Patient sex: M
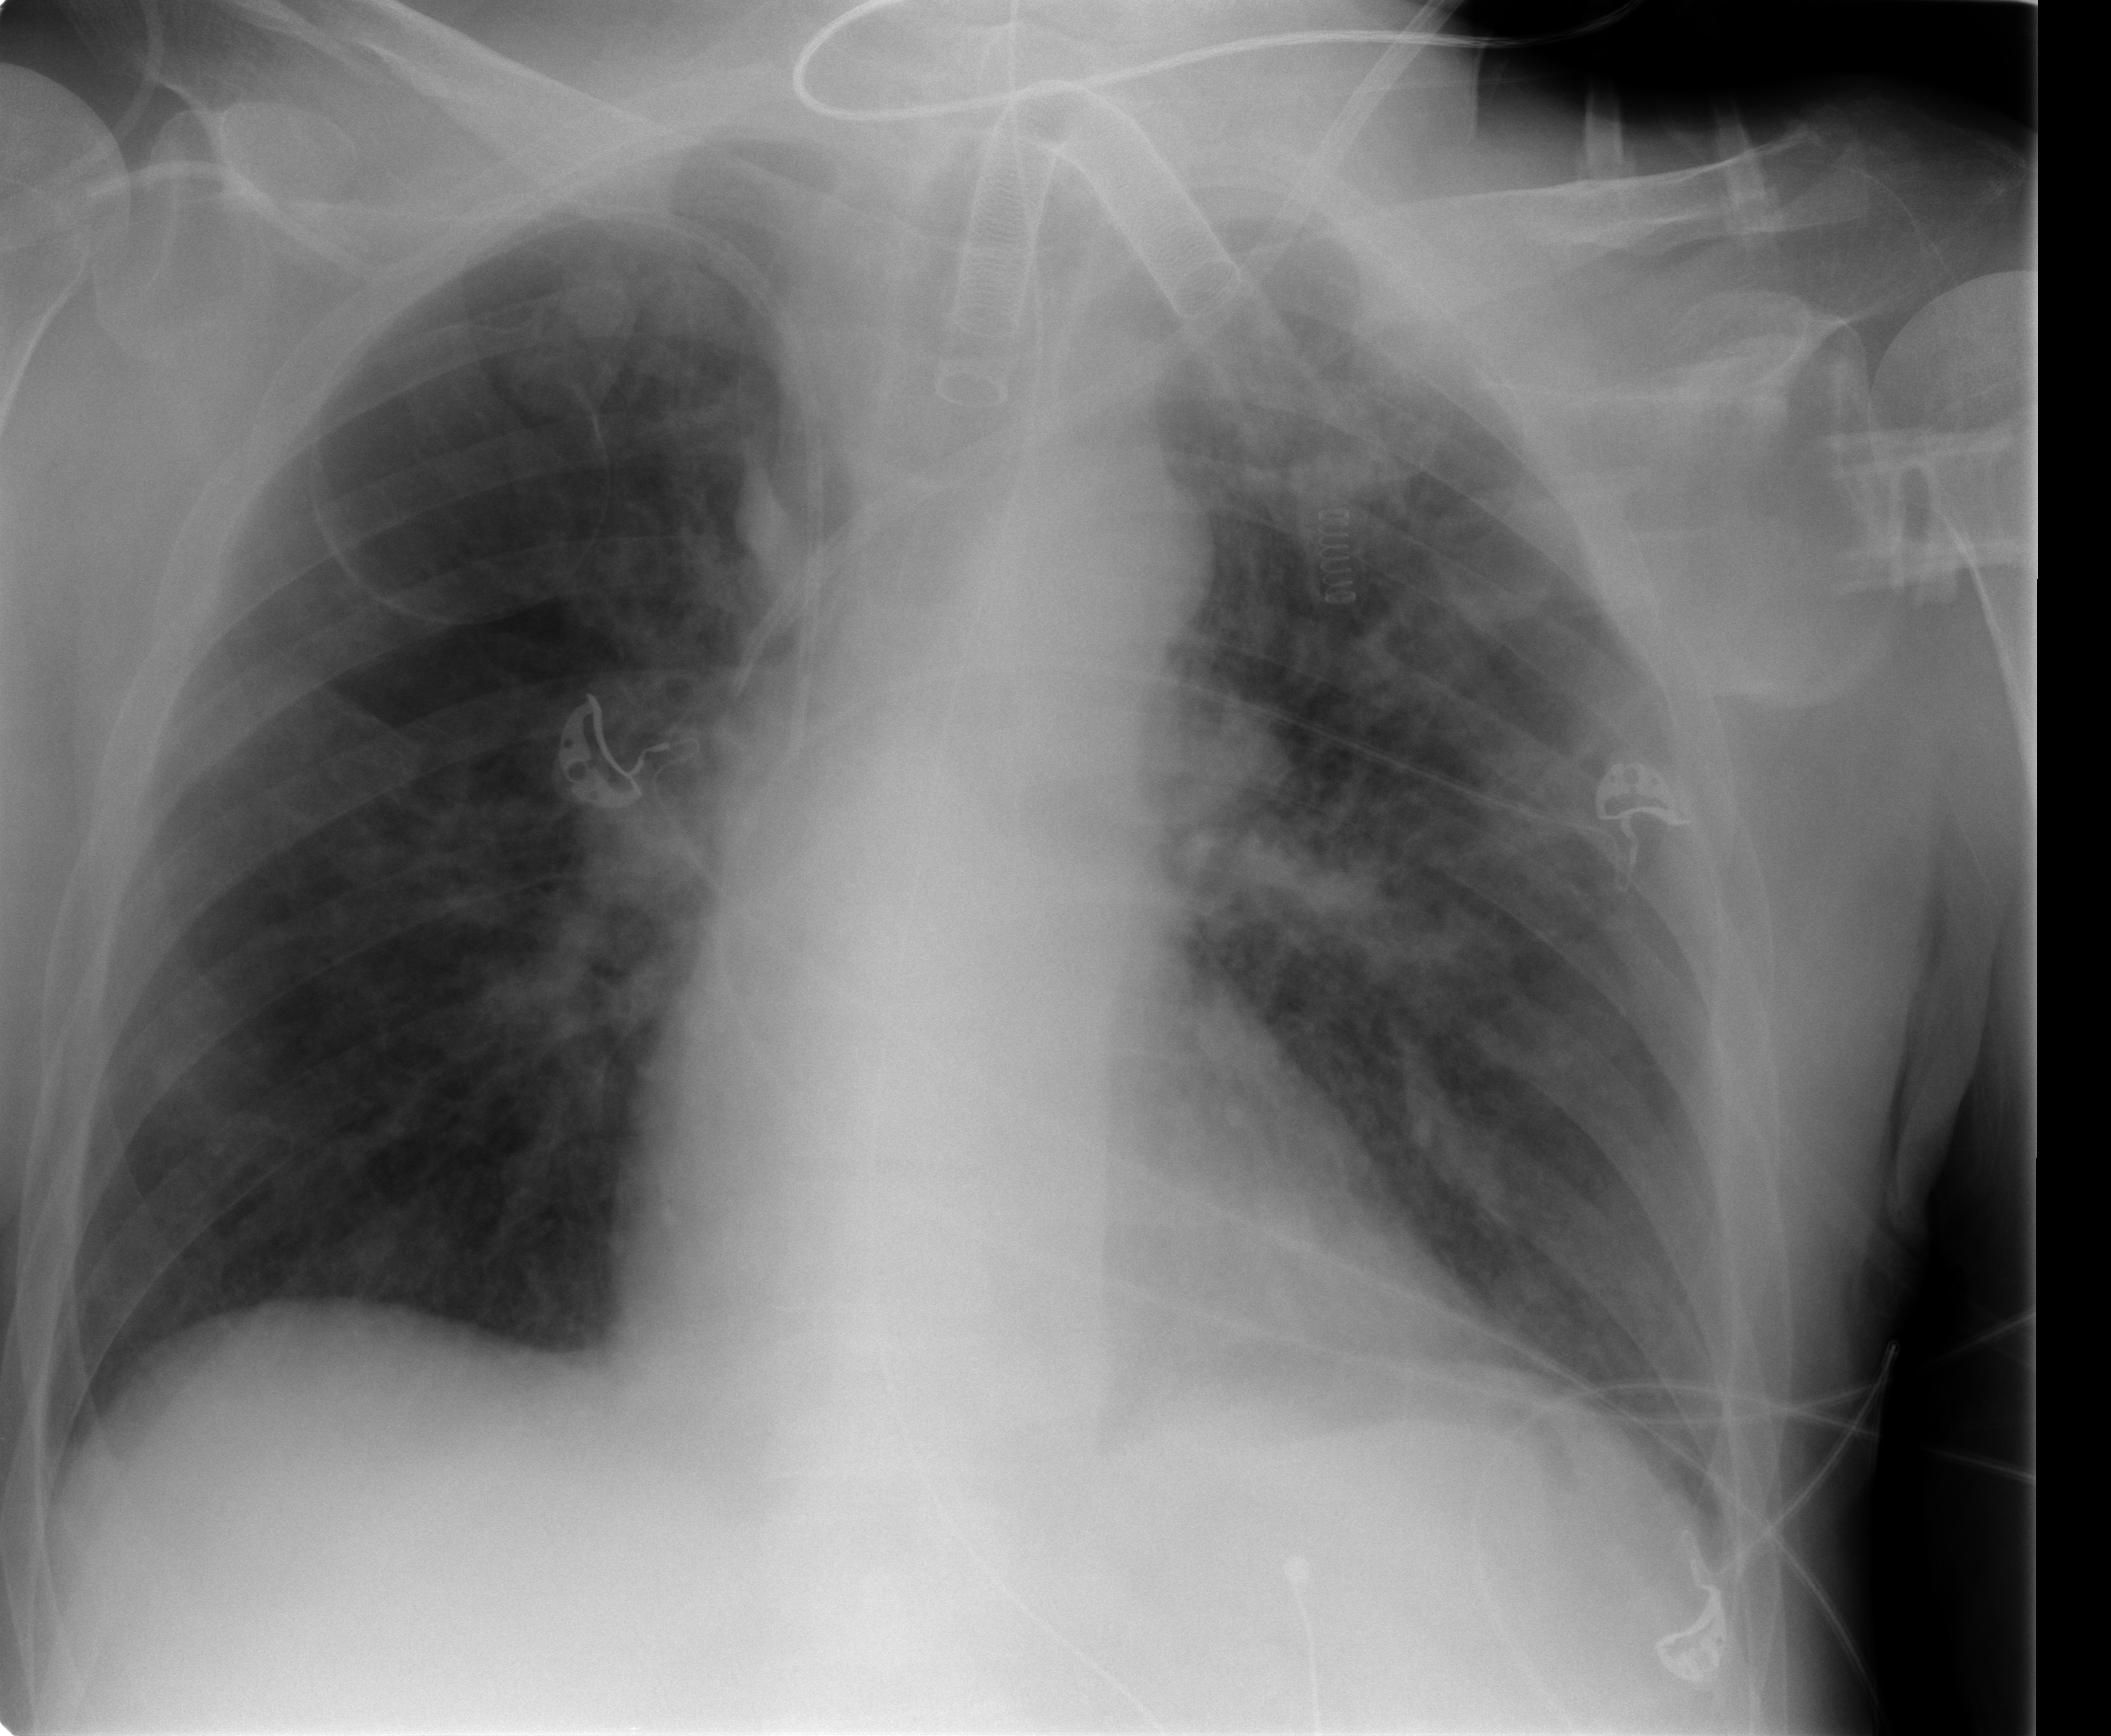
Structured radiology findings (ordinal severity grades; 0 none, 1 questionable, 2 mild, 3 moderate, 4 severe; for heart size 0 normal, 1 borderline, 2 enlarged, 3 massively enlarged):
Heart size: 0
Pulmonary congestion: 1
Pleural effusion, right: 0
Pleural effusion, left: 1
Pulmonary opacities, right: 1
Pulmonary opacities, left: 1
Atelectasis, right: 0
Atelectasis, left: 2